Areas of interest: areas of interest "Swimming Pool"
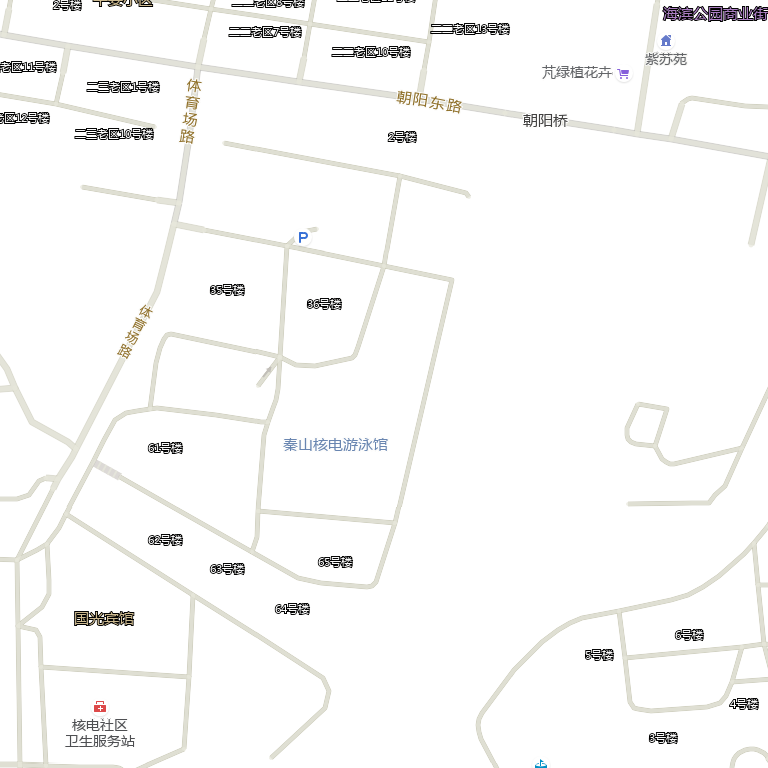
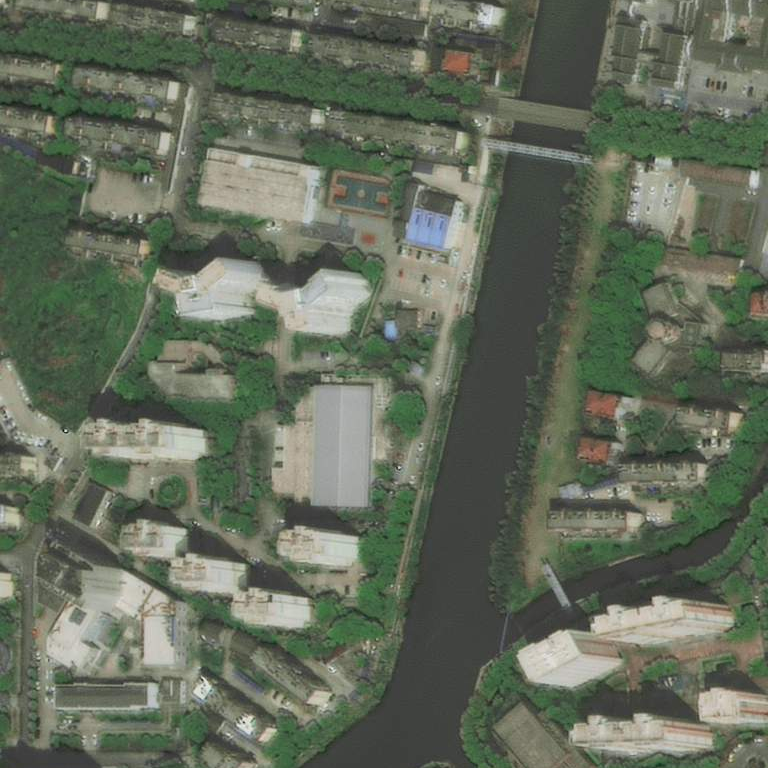